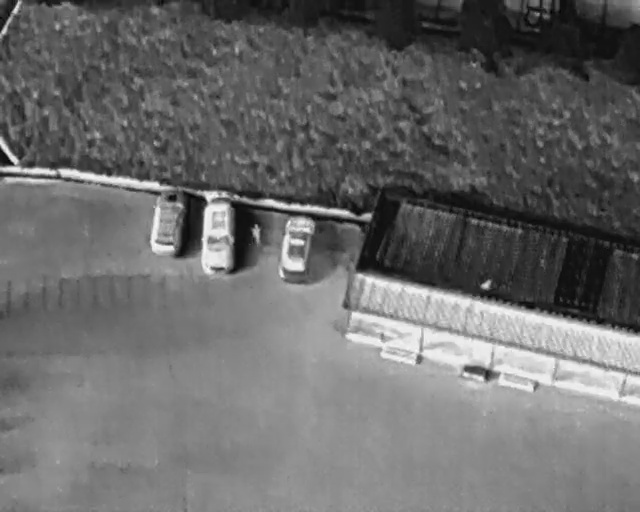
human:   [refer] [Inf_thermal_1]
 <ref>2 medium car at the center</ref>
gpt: <box>[[27, 42, 40, 49, 1], [40, 45, 52, 51, 7]]</box>